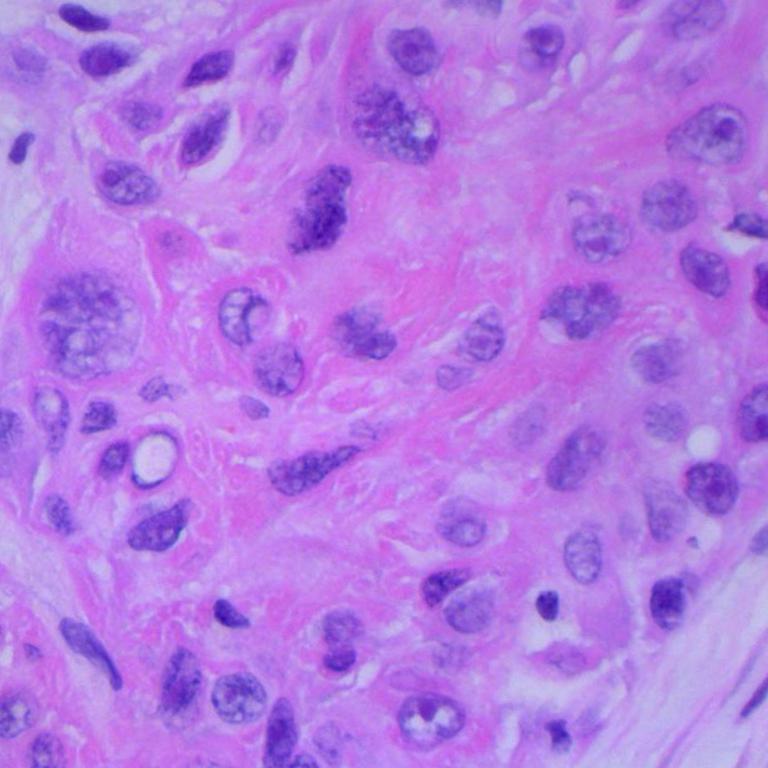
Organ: lung
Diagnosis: squamous carcinomas